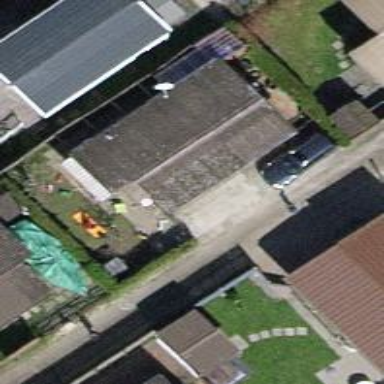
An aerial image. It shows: Static caravan building.